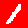
Digit: 1